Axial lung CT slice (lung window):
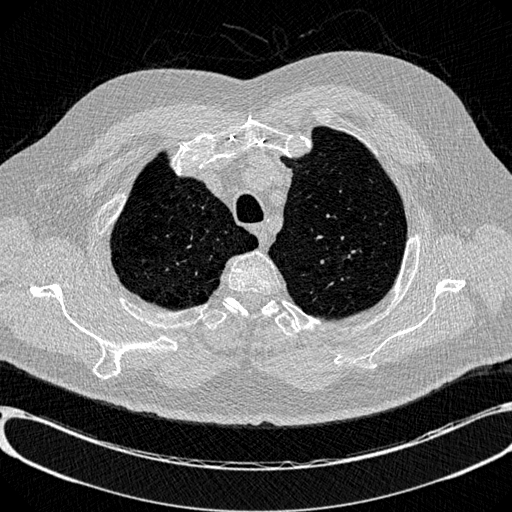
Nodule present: no